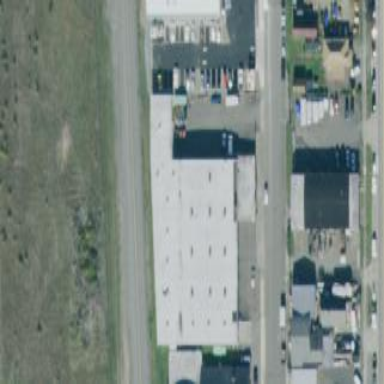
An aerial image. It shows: Industrial building.